The image is an STFT spectrogram (time versus frequency) of a rotating-machine vibration signal. Based on the visible evidence, which rotor condition applies: normal, misalignment, unbalance, looseness?
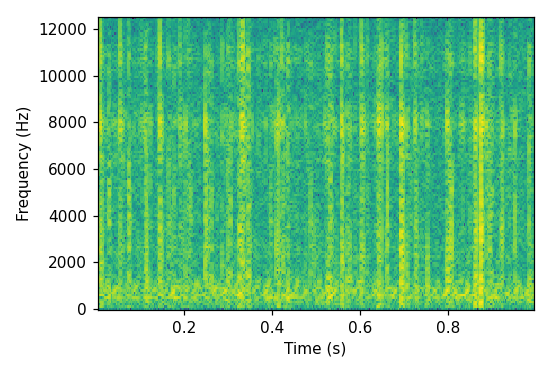
Answer: normal